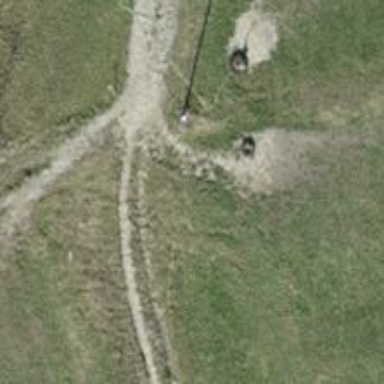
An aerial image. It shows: Power pole.